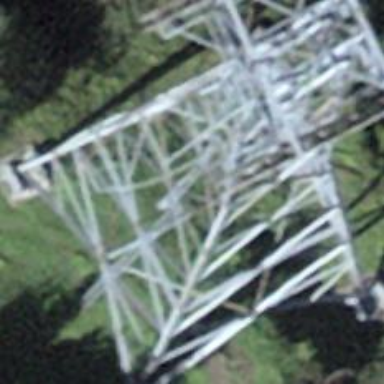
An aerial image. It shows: Pylon used for aerialway.